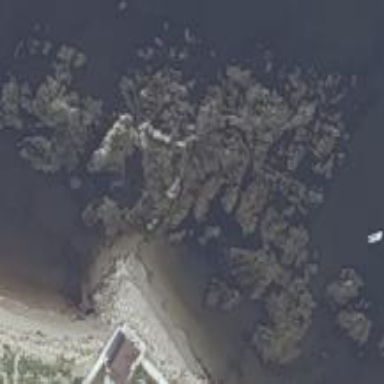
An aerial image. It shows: Scenic view of bare rock formations at low tide. The landcover consists of bedrock.